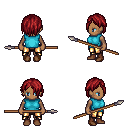
a pixel art fantasy rpg character, female body template, human, dark skin, teal sleeveless shirt, gold greaves, brunette bangs hairstyle, brown shoes, spear, four views (front, back, left, right), 2x2 character sprite sheet, small pixel art, hard edges, no anti-aliasing